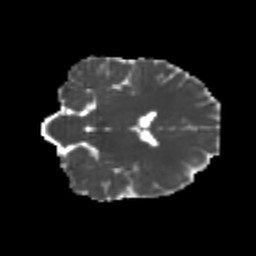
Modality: MD
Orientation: coronal
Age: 25
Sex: female
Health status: healthy
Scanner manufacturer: philips
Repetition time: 7.388 s
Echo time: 0.08599 s